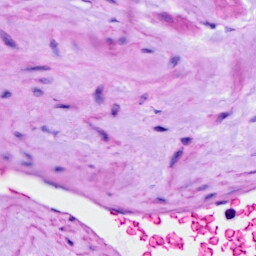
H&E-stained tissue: Ovarian